Field crop: maize
Growth stage: 2
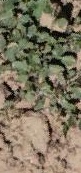
Species: convolvulus